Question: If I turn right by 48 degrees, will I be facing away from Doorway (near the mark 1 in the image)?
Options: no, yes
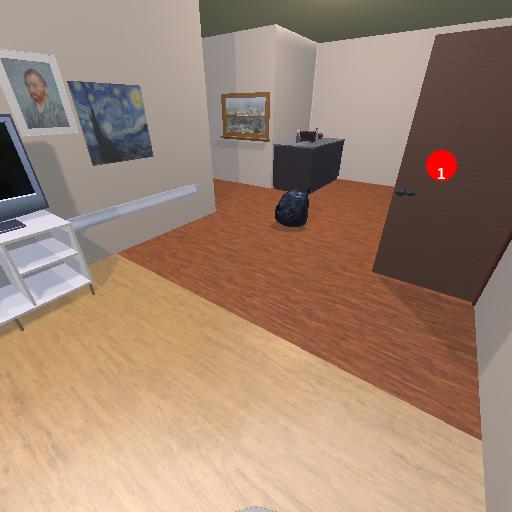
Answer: no